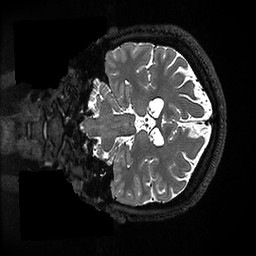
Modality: T2w
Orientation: coronal
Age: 25
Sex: female
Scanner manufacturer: ge
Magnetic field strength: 3 T
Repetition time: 3.202 s
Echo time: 0.06663 s